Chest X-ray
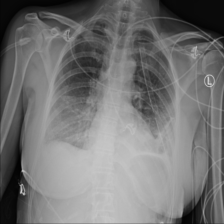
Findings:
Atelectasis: positive
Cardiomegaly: negative
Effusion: positive
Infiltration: negative
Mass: negative
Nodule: negative
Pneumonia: negative
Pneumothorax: negative
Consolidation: negative
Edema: negative
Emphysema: negative
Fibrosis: negative
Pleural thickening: negative
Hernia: negative